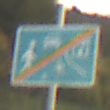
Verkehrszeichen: EndeVerkehrsberuhigterBereich
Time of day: SunriseSunset
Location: Outdoor (Nature)
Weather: PartlyCloudy
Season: NotSpecified
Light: Natural